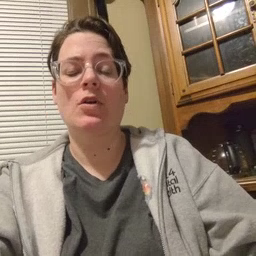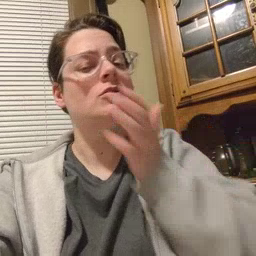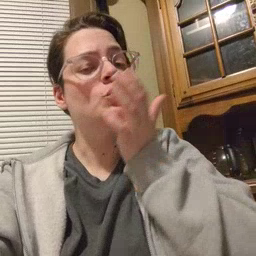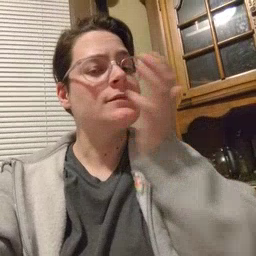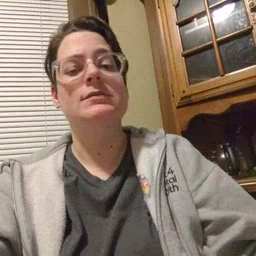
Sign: grass